Breast ultrasound image
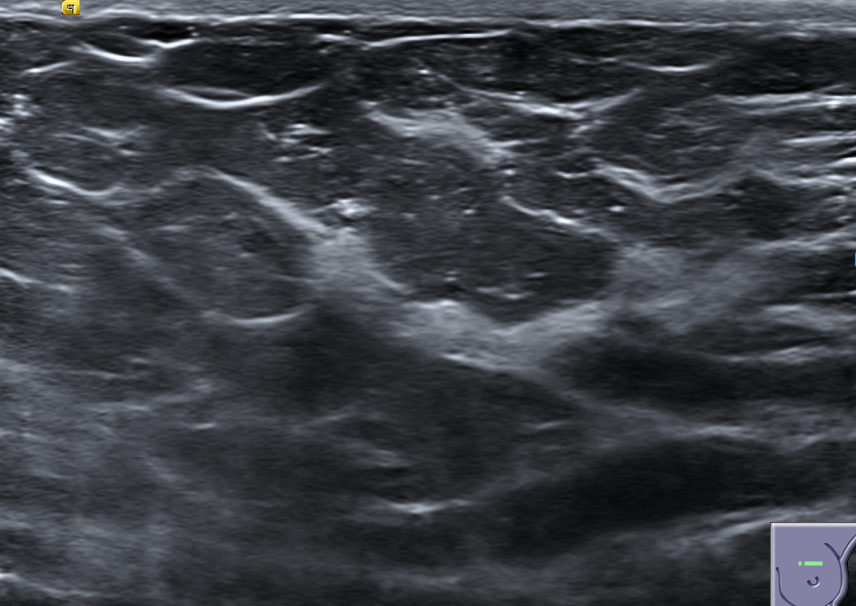
Diagnosis: normal